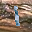
Label: 1